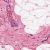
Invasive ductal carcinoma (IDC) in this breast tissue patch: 0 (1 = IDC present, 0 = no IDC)